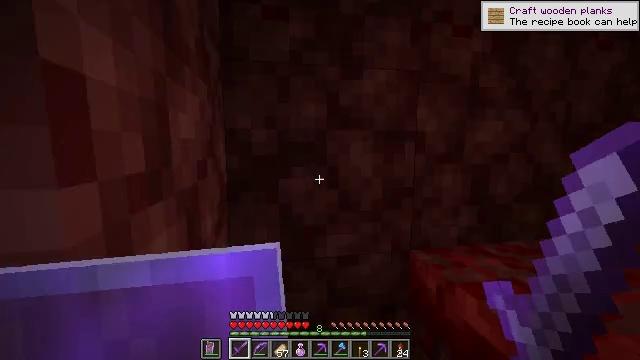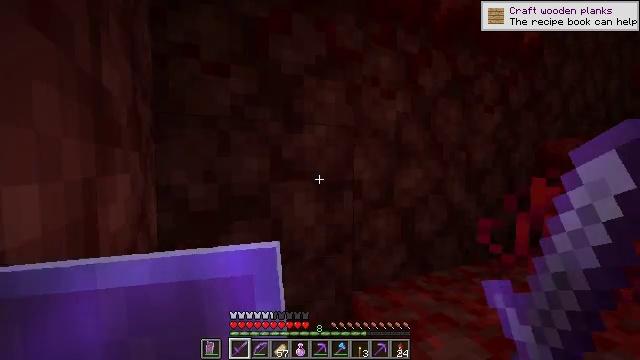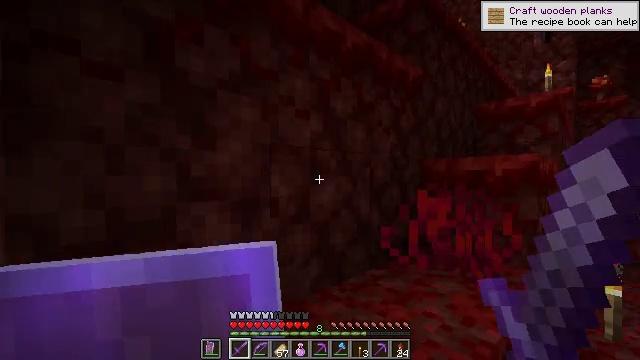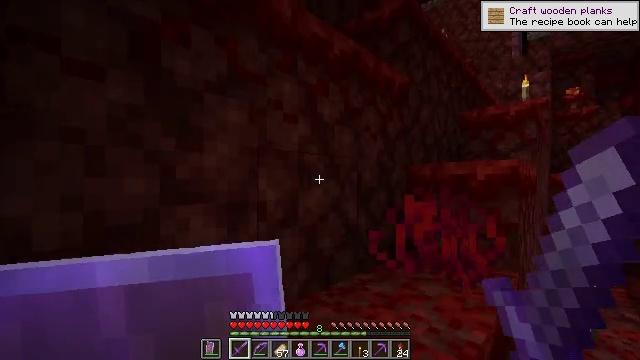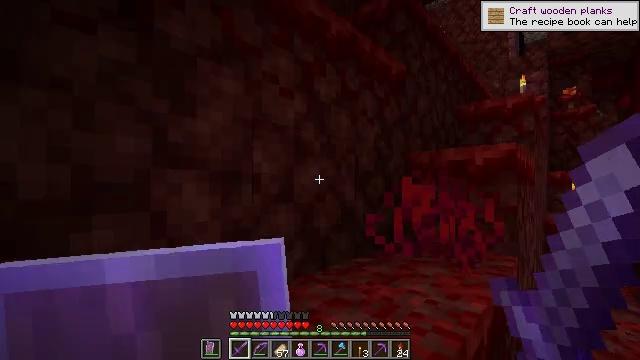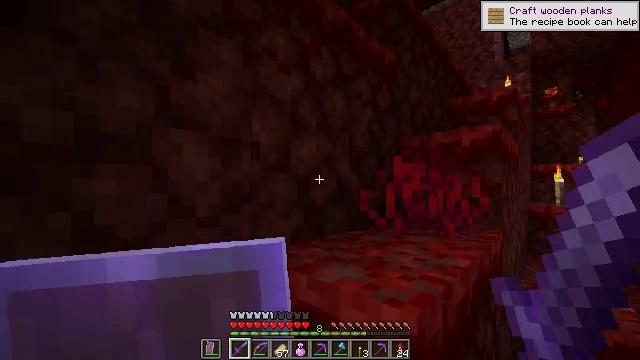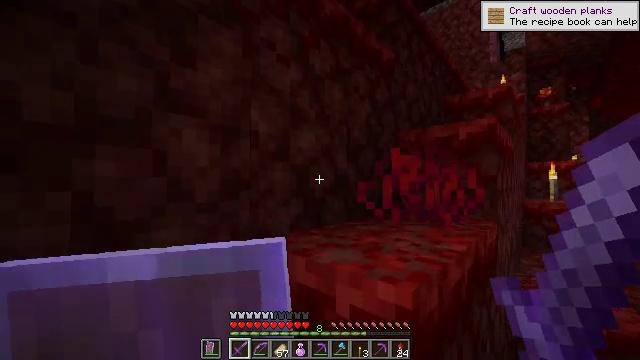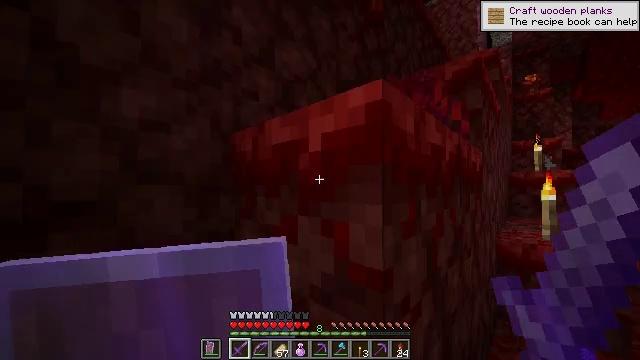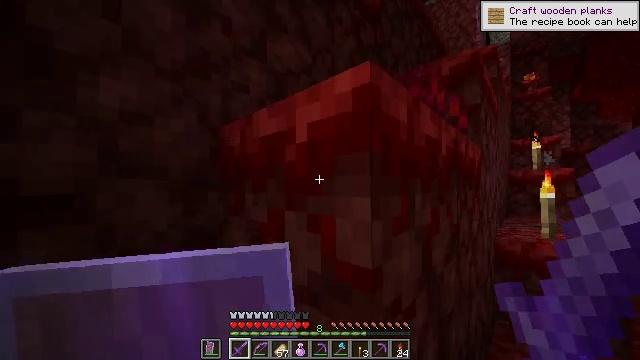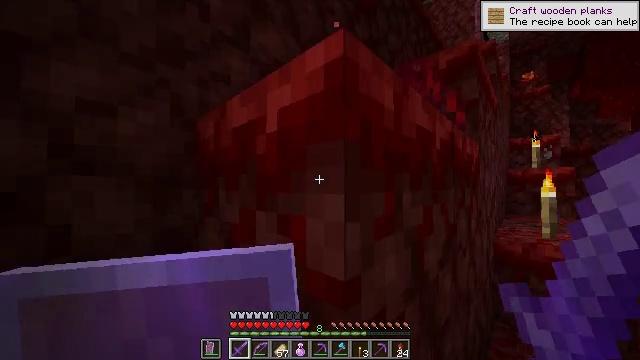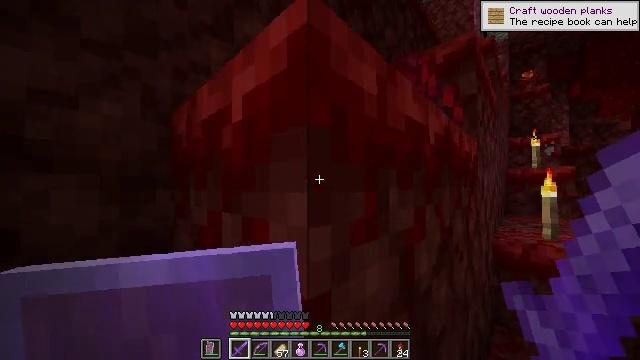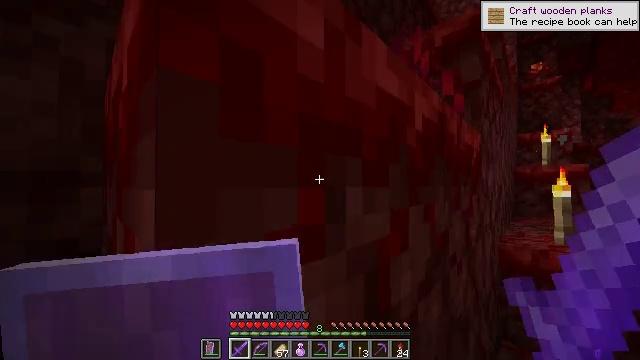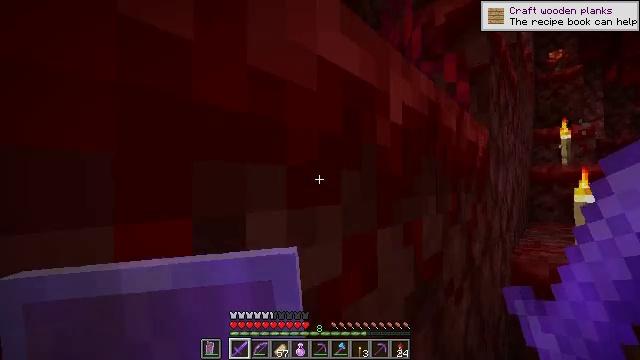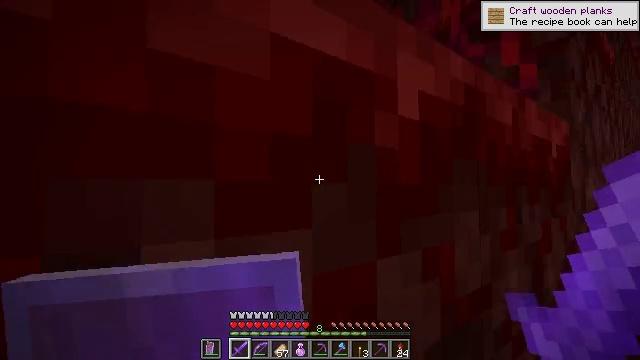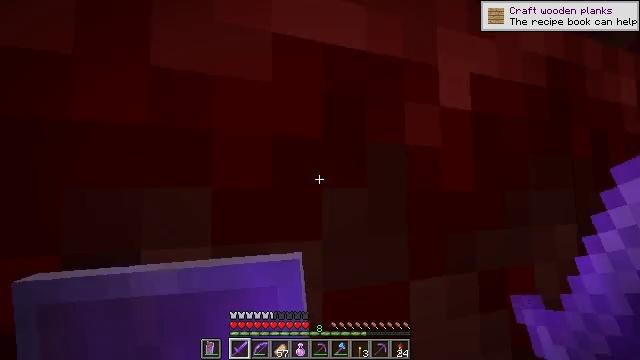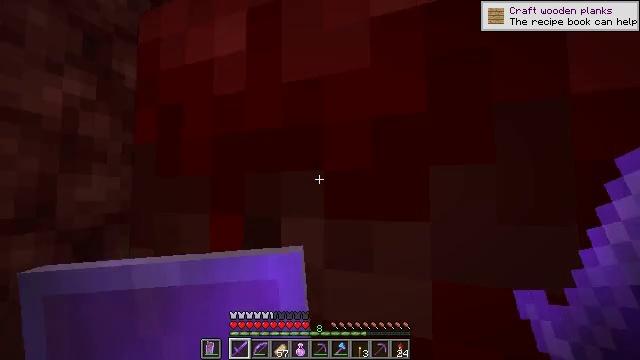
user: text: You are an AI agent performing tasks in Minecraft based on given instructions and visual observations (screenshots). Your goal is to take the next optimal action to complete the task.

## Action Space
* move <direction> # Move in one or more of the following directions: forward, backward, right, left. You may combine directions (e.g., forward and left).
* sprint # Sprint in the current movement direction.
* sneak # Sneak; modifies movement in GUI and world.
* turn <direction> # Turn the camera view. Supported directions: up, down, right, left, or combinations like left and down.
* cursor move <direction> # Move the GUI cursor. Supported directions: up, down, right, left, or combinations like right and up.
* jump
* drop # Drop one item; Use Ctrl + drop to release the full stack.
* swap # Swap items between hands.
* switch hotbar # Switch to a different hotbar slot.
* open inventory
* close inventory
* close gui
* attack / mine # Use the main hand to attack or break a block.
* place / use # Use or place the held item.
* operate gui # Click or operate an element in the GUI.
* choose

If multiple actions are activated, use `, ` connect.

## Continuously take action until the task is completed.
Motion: motion action
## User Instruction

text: Dig up warped fungus to add to your inventory.
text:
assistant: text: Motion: move forward, sprint, turn right and up, jump
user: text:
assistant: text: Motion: move forward, sprint, turn right and up, jump
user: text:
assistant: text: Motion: move forward and move right, sprint, turn right and up, jump
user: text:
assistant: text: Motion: move forward and move right, sprint, turn up, jump
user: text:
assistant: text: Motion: move forward and move right, sprint, jump
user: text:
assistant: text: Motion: move forward and move right, sprint, jump
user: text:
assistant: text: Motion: move forward and move right, sprint
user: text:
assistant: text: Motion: move forward and move right, sprint
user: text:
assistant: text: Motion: move forward, sprint
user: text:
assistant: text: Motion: move forward, sprint
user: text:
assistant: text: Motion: move forward, sprint
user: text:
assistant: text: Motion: move forward, sprint
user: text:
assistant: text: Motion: move forward, sprint, turn left and up
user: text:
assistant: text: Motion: move forward, sprint, turn left and up
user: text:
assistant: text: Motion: move forward, sprint, turn left
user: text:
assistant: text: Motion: move forward, sprint, turn left and down
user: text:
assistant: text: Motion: move forward, sprint
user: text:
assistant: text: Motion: move forward, sprint
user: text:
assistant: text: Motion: move forward, sprint, turn right and down
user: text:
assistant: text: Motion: move forward, sprint, turn right
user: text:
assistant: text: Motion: move forward, sprint, turn right
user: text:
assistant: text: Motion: no_op
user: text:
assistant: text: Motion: no_op
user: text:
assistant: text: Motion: no_op
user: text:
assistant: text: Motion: no_op
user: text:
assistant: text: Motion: turn right and down
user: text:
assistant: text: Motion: turn right and down
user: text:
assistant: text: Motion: move forward, turn right
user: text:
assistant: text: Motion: move forward, jump
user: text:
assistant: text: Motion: move forward, jump